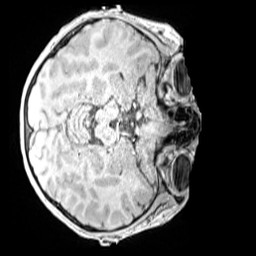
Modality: MP2RAGE
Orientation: axial
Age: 11
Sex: male
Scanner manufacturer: siemens
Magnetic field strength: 3 T
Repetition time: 4 s
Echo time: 0.00299 s